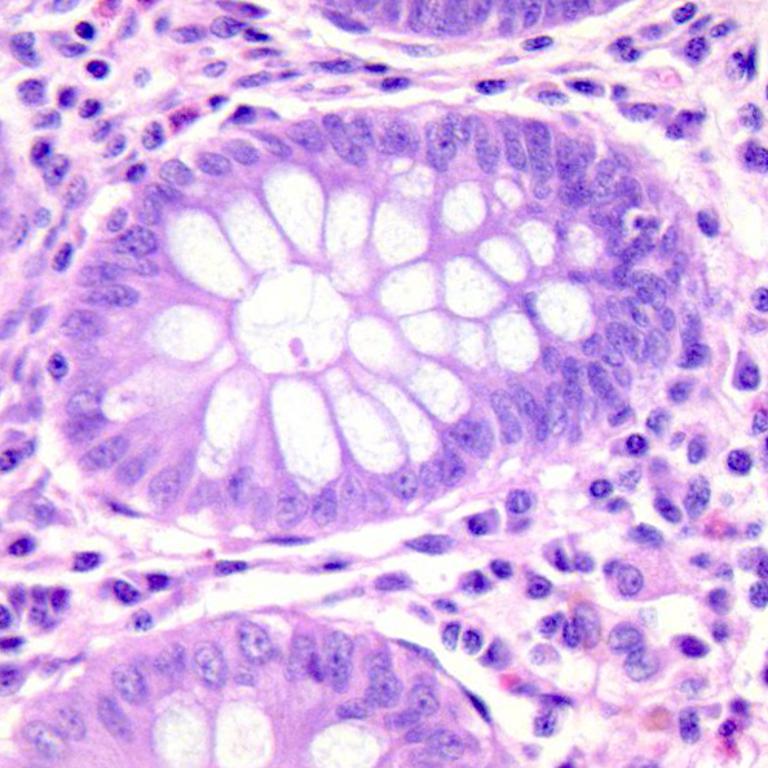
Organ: colon
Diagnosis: benign